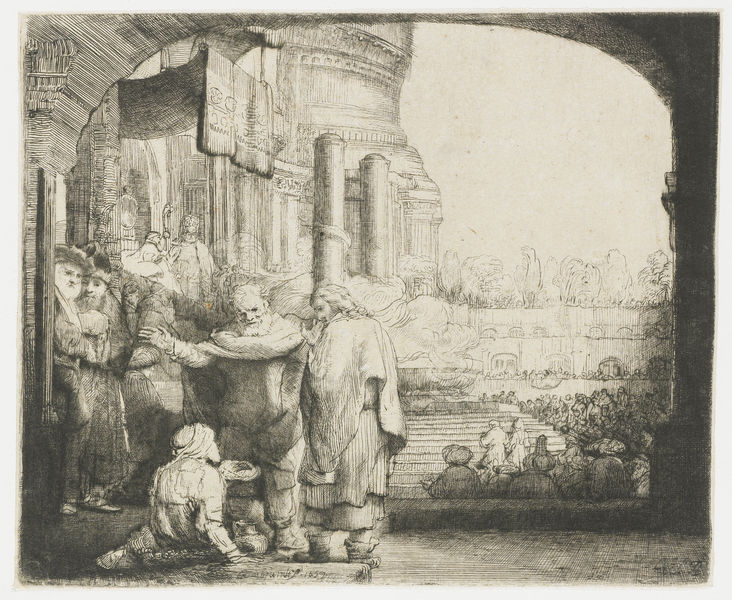
Titel: Petrus en Johannes genezen een kreupele aan de tempelpoort
Künstler: Rembrandt Harmensz. van Rijn
Standort: Amsterdam
Institution: Rijksmuseum
Schlagwörter: weiß, bäume, menschen, sitzen, stadt, grau, männer, schwarz, säule, säulen, gebäude, leute, rembrandt, boden, fahne, grafik, tor, druckgraphik, radierung, volk, baldachin, bettler, tempel, kupferstich, armut, almosen, türkei, gebäuder, lazarus